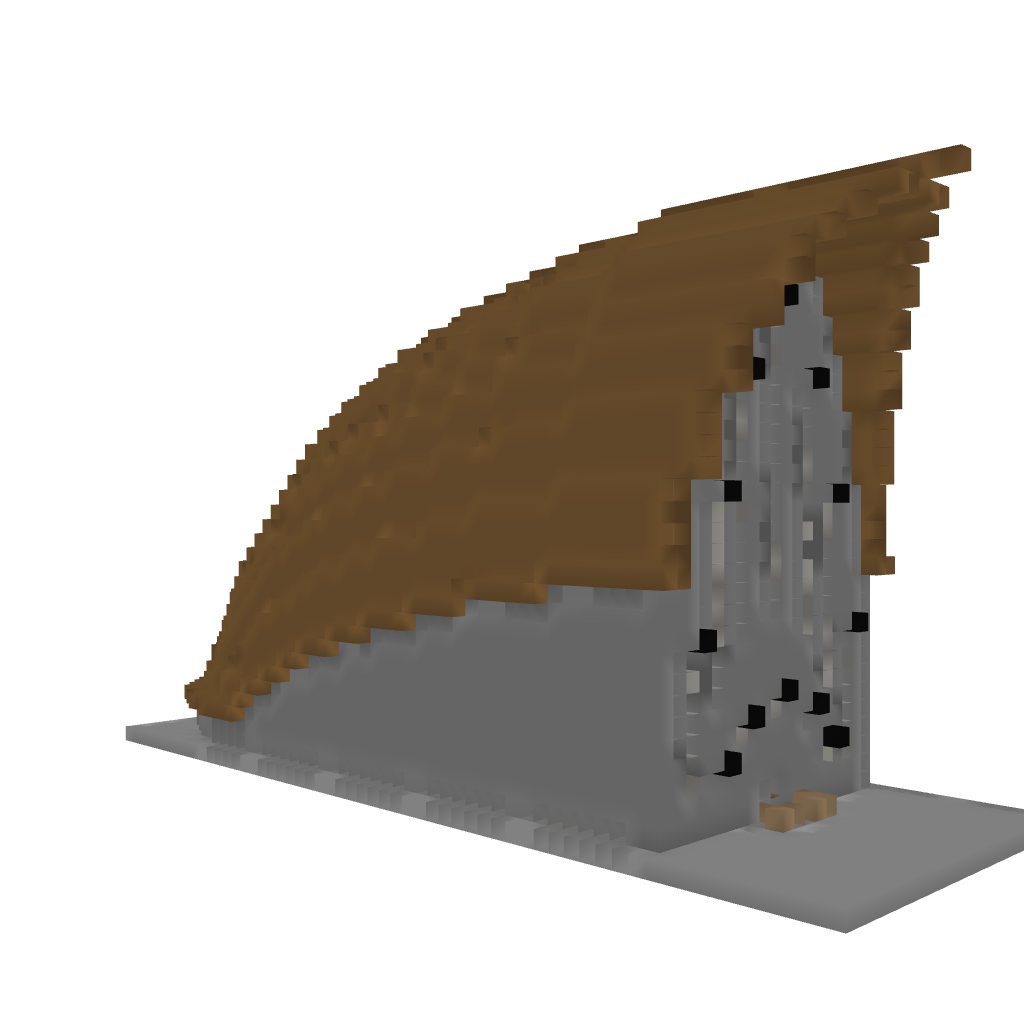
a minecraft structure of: ye olde house